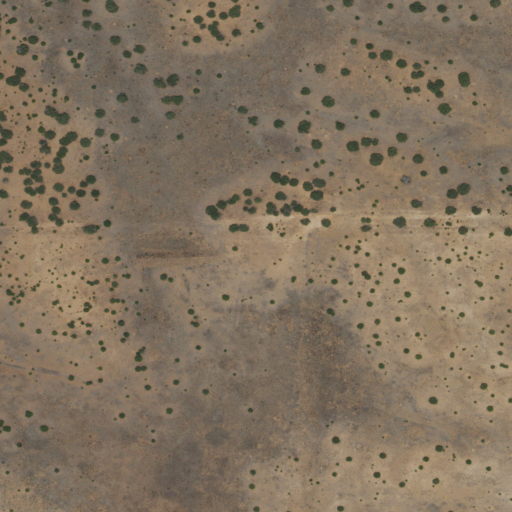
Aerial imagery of valley in New Mexico named Arroyo de la Miga containing shrub, grassland, and open development